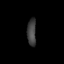
Tissue: prostate
Cell type: Fibroblasts
Senescence score: 0.7318
Nuclear area (px): 236
Mean DAPI intensity: 64.767